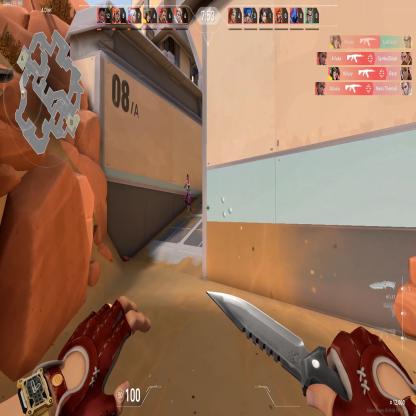
Label: enemy